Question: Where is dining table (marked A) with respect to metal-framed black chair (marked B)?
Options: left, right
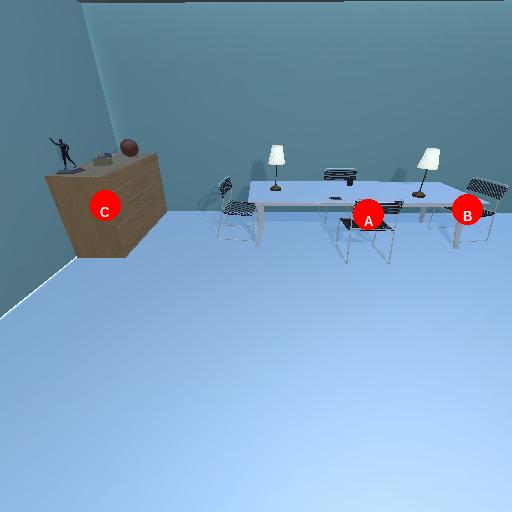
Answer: left